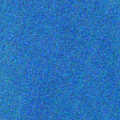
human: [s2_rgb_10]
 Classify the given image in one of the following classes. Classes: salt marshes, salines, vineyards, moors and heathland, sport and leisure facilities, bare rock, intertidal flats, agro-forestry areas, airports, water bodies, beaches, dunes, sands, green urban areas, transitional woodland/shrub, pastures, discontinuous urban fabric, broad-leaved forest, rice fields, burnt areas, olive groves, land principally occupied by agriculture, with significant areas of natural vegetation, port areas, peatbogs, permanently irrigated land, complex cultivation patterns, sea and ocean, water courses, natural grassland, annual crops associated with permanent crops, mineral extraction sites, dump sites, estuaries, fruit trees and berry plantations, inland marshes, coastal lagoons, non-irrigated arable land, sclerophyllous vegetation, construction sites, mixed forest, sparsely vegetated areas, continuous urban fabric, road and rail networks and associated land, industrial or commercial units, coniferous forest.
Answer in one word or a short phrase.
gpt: sea and ocean